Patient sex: F
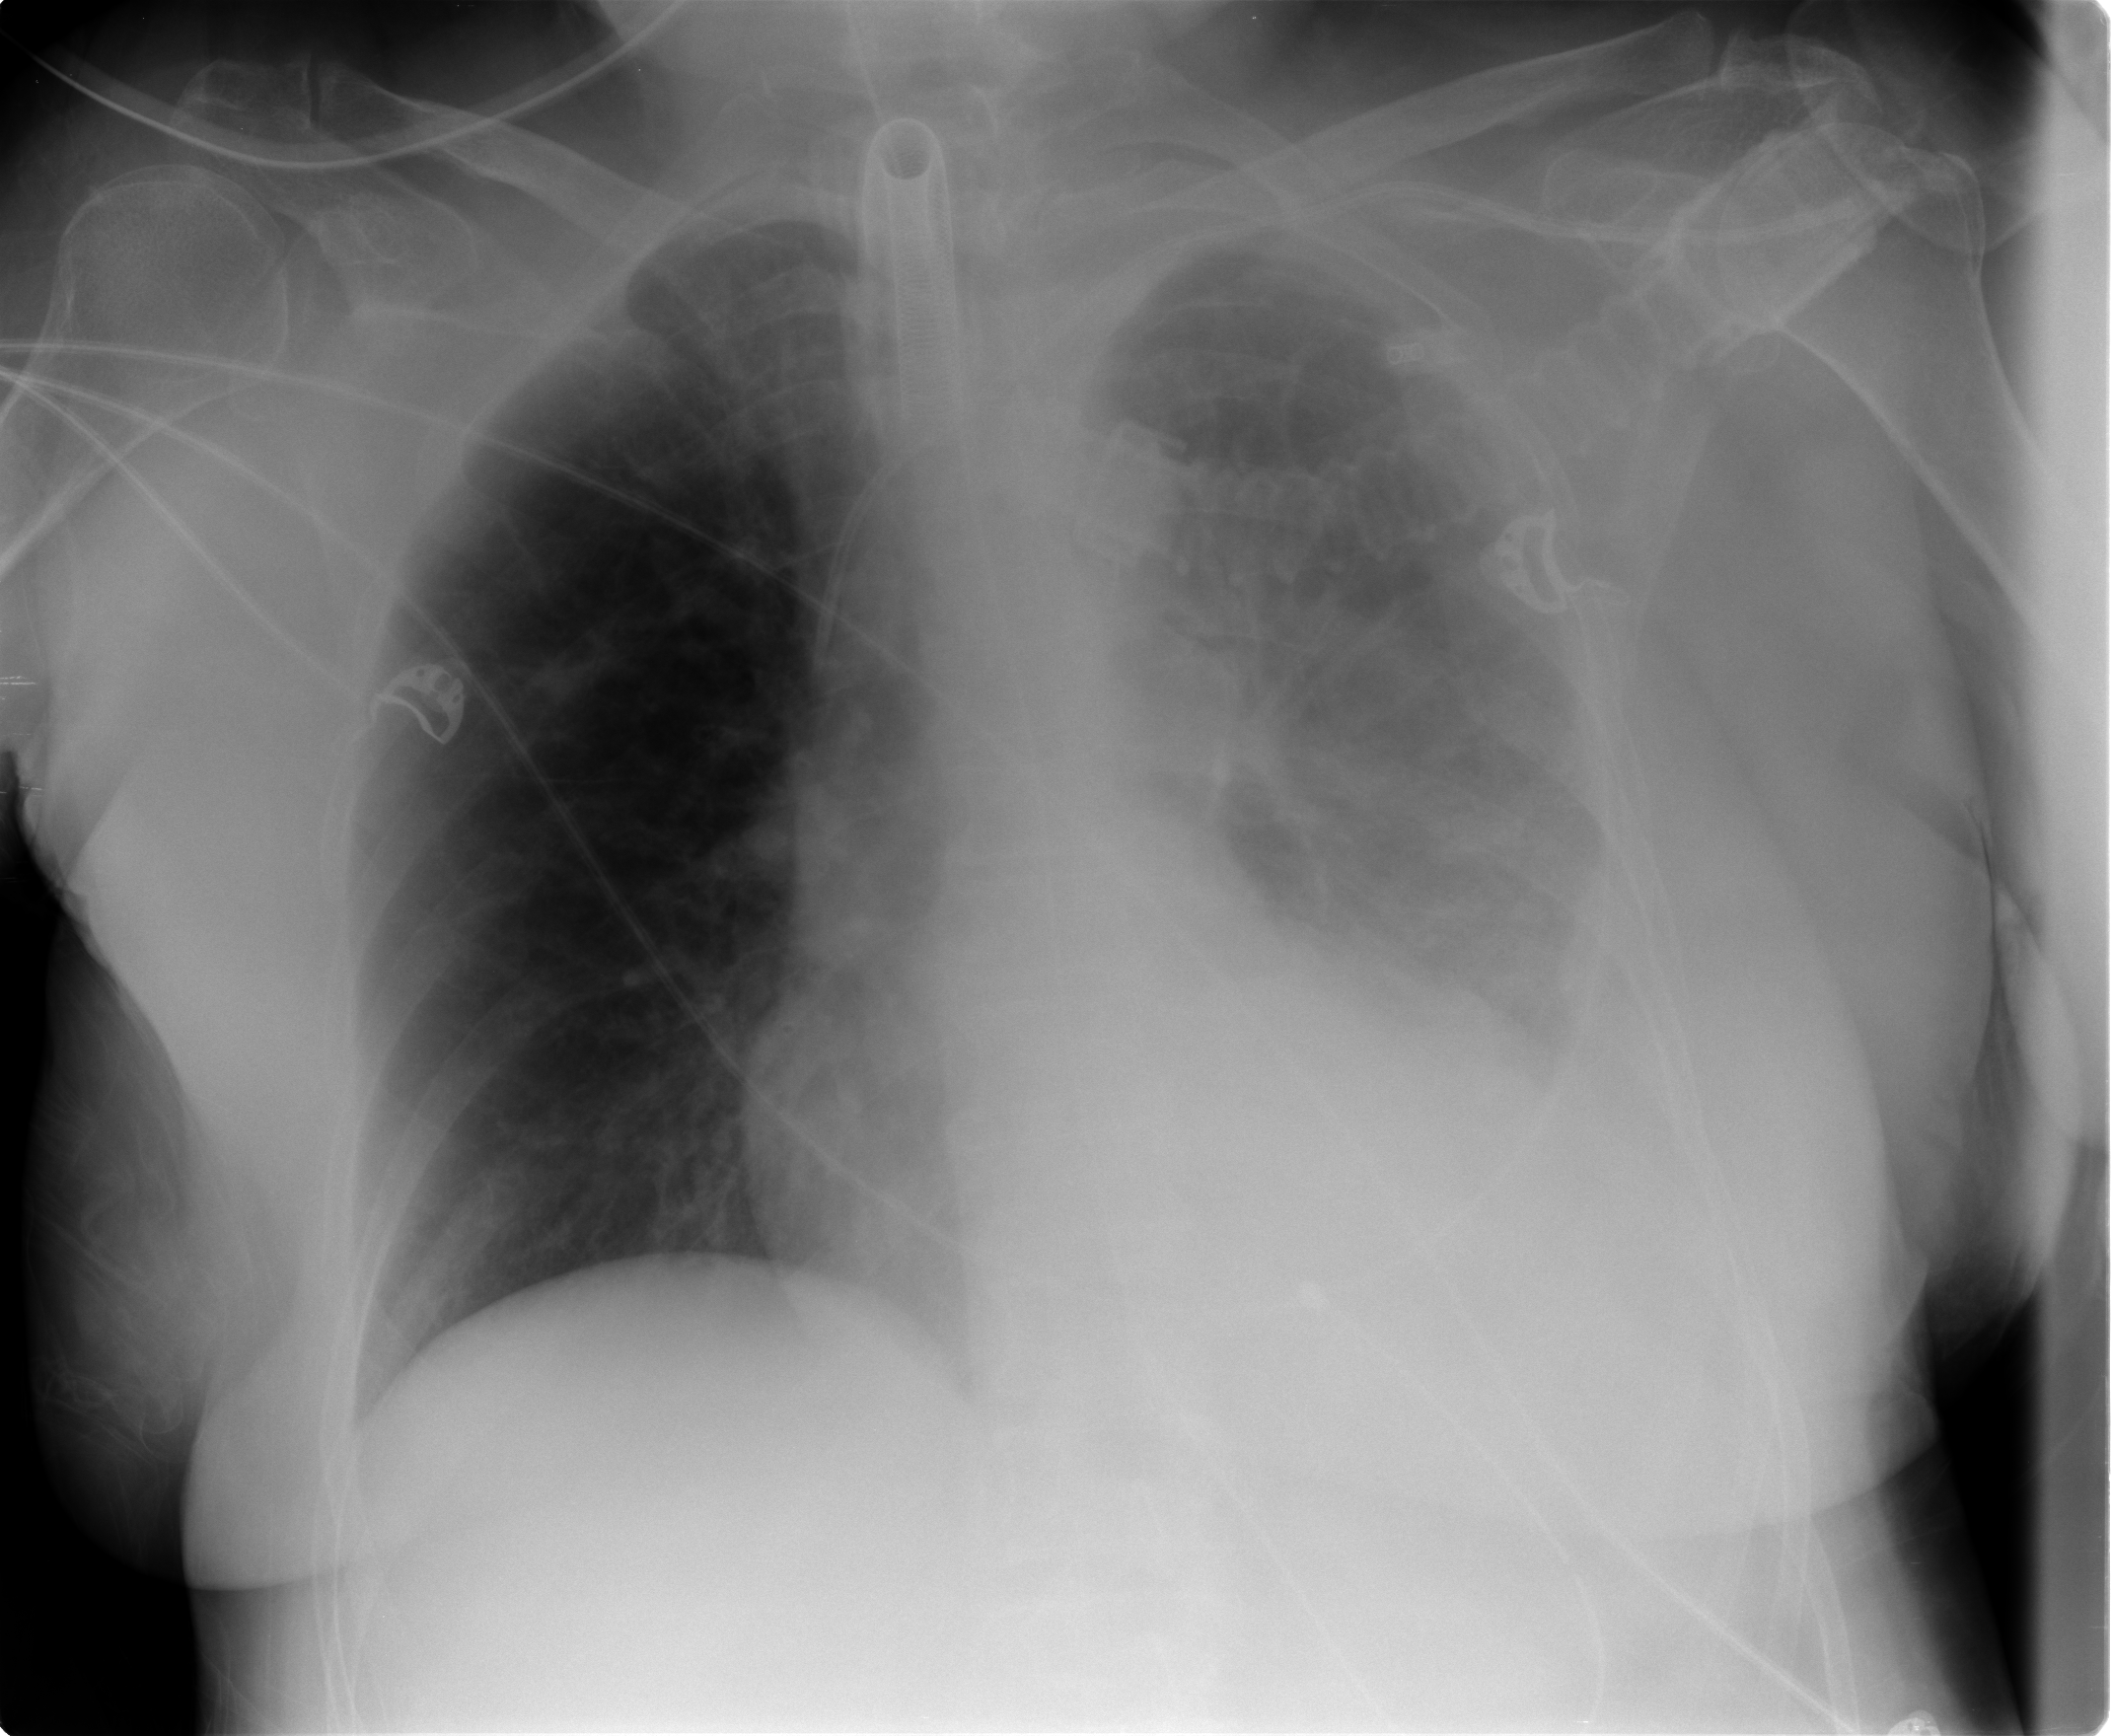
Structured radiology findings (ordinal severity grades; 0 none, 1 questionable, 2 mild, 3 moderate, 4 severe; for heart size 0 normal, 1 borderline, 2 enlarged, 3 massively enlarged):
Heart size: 2
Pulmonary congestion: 1
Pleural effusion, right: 0
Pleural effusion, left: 3
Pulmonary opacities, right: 0
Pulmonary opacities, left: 2
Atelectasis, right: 0
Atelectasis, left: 3